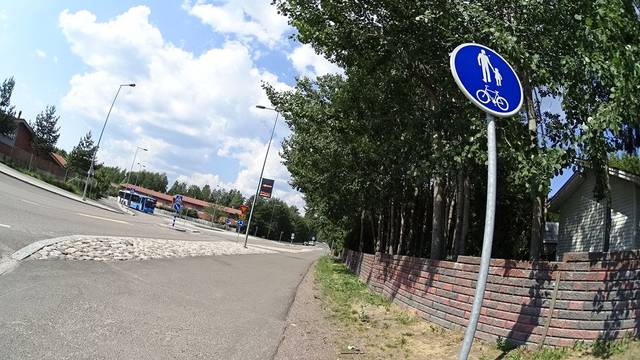
Region: Finland
Coordinates: 60.285, 24.911